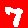
Digit: 7